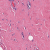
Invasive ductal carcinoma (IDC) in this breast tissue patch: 0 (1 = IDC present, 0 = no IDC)